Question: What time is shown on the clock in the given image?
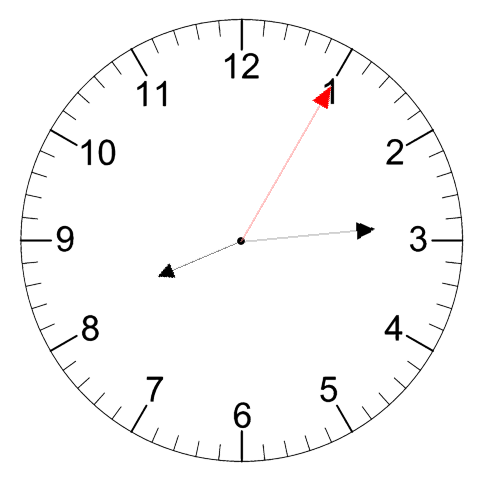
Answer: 08:14:05